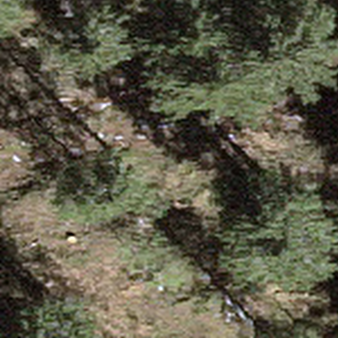
Label: other